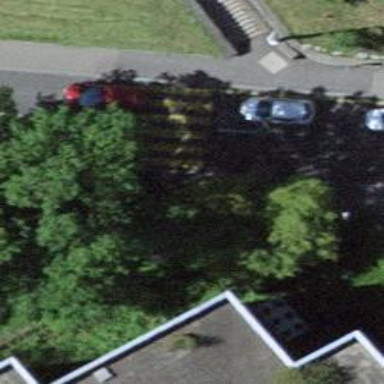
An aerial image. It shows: Kerb serving as barrier.